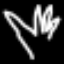
Label: leaf